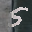
Label: 5